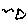
Label: bird